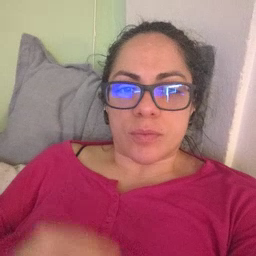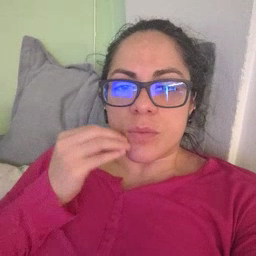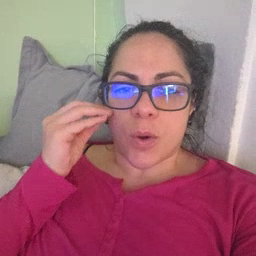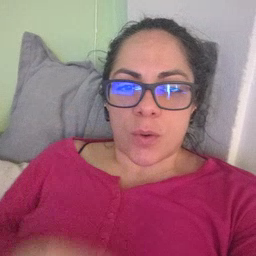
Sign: home